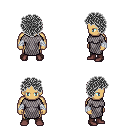
a pixel art fantasy rpg character, male body template, human, tanned skin, chain mail, teal pants, gray curly afro hairstyle, white cloth bandages, maroon shoes, four views (front, back, left, right), 2x2 character sprite sheet, small pixel art, hard edges, no anti-aliasing